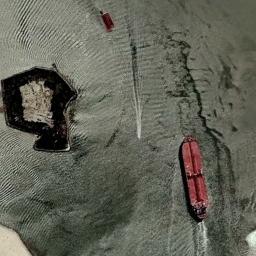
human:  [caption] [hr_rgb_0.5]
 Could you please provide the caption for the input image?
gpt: A red tanker is driving on the gray-blue sea .

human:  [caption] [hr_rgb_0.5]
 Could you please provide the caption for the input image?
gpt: There is a ship in the green water .

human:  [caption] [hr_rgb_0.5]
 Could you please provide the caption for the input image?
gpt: The big red ship, A smaller boat and a skiff are sailing in the water .

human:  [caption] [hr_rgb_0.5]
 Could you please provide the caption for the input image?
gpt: There is a red ship at sea .

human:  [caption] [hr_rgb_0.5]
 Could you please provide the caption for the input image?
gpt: The red ship is surrounded by water .